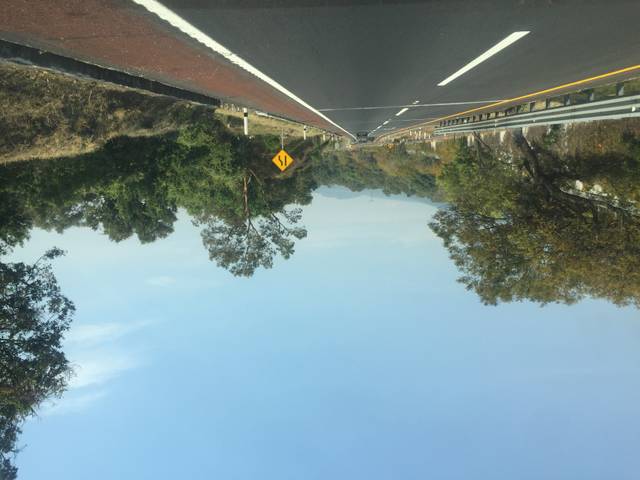
Region: Mexico
Coordinates: 19.01, -99.168